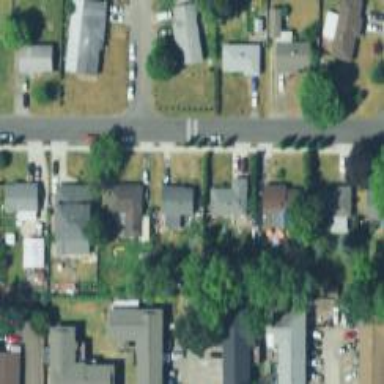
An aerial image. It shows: Residential road with sidewalk on the left side.